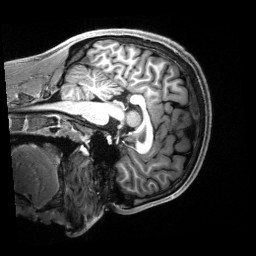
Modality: T1w
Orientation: sagittal
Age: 20
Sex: male
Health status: healthy
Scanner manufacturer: siemens
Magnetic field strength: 3 T
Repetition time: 2.5 s
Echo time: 0.00222 s